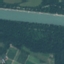
Label: River